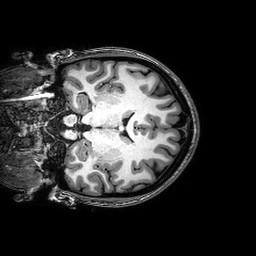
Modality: T1w
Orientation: coronal
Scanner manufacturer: philips
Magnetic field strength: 3 T
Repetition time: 0.008224 s
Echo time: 0.00378 s